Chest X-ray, AP view. Patient: 55 years old, sex M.
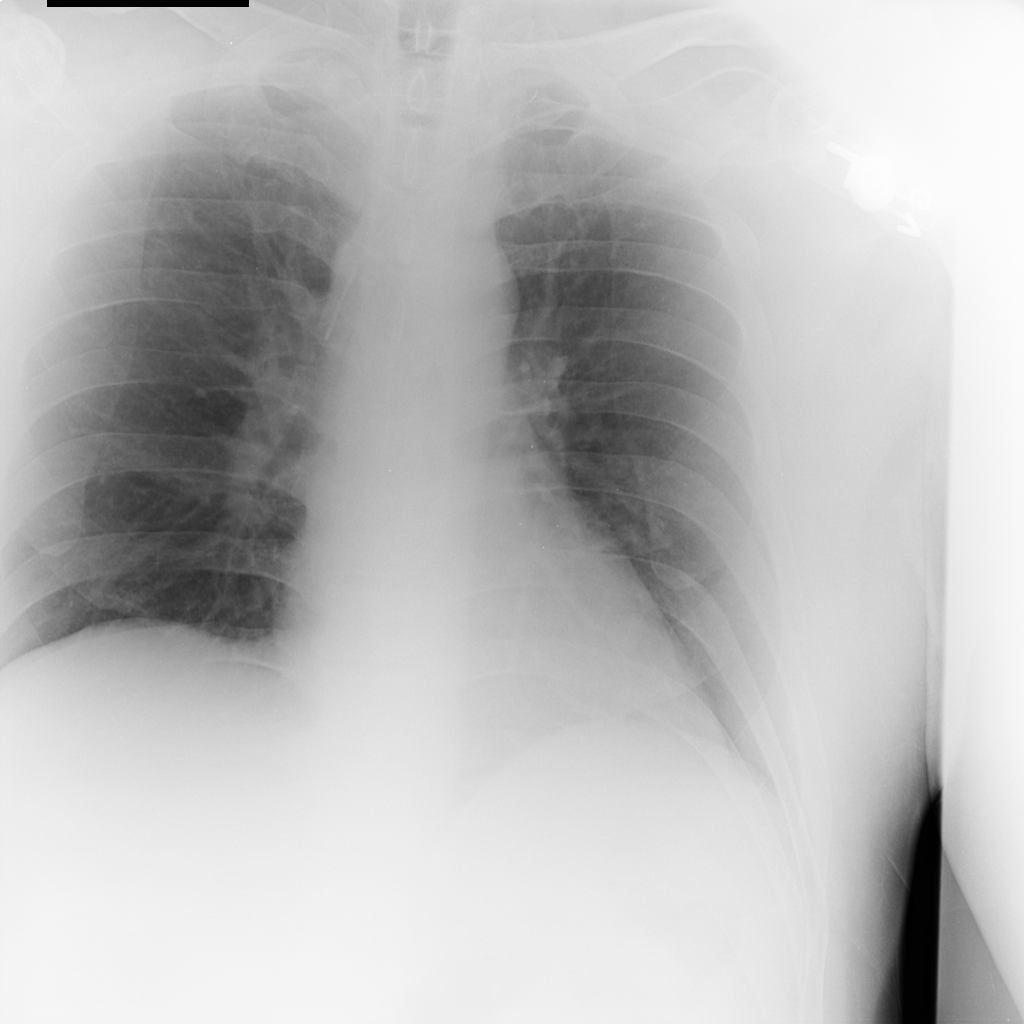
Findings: No Finding